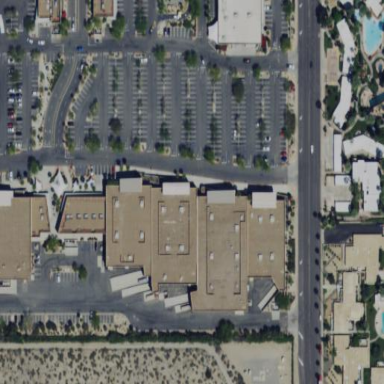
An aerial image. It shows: Retail area.